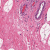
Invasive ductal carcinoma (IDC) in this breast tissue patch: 0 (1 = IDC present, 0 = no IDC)